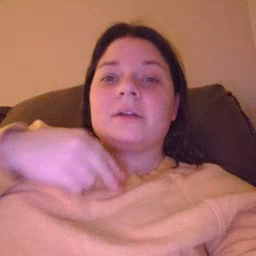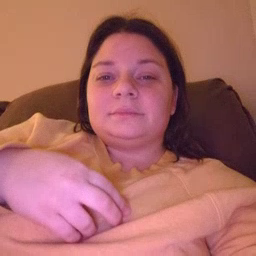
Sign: stuck